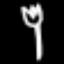
Label: fork